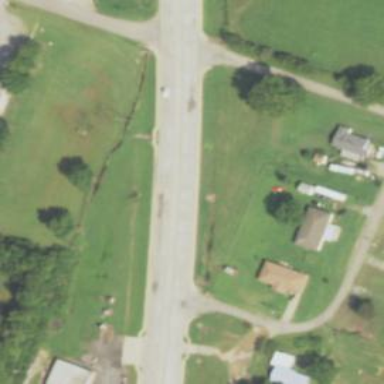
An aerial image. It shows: Trunk highway with separate sidewalk.